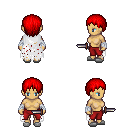
a pixel art fantasy rpg character, female body template, human, tanned skin, white tattered cape, red pants, red plain hairstyle, white cloth bandages, white slippers, dagger, four views (front, back, left, right), 2x2 character sprite sheet, small pixel art, hard edges, no anti-aliasing